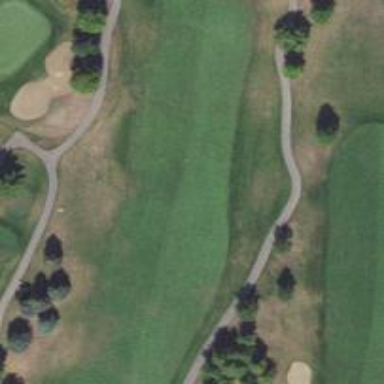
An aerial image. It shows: View of golf hole.